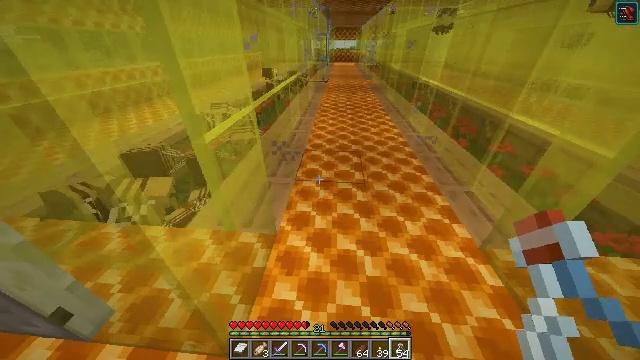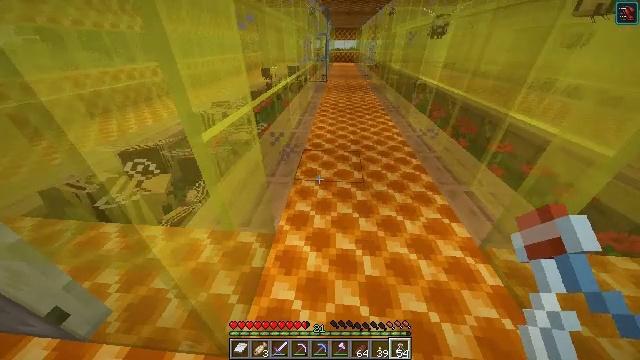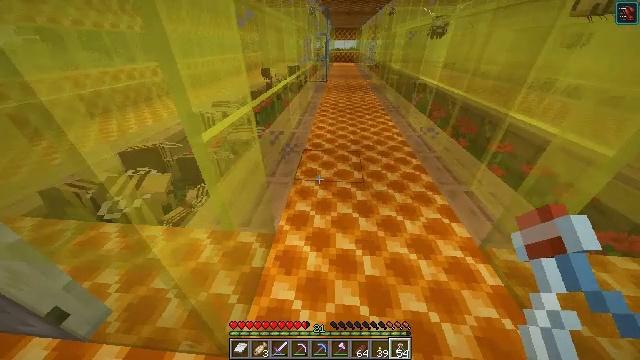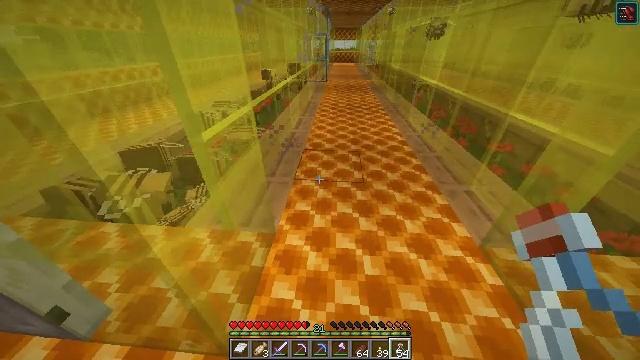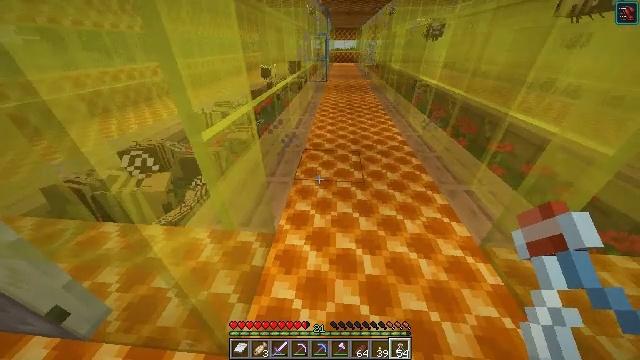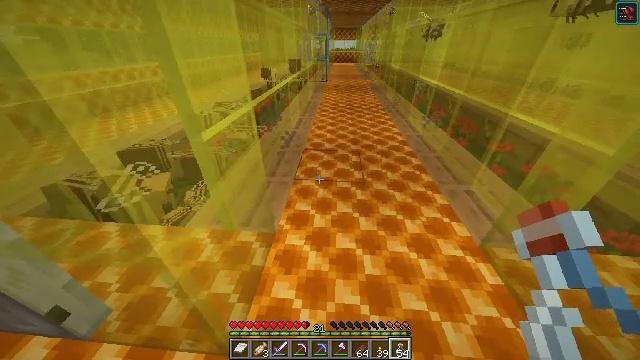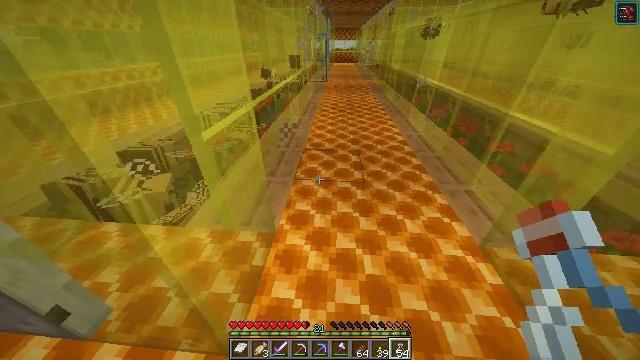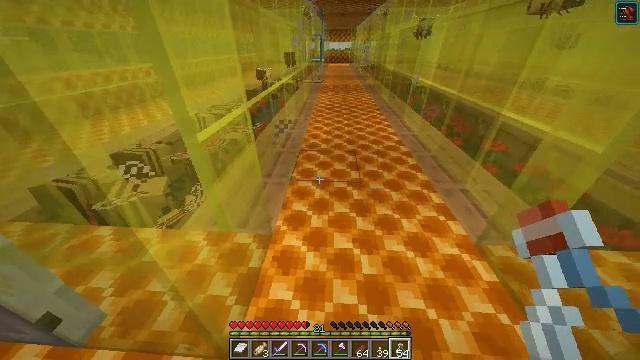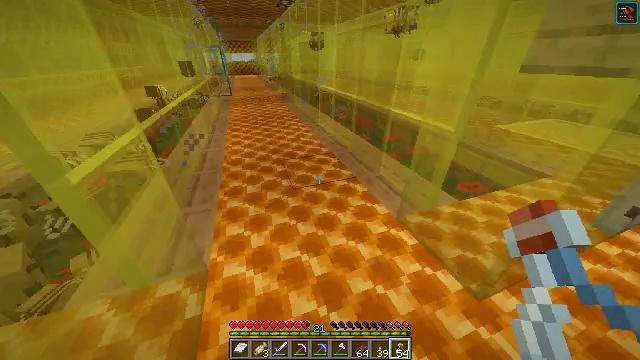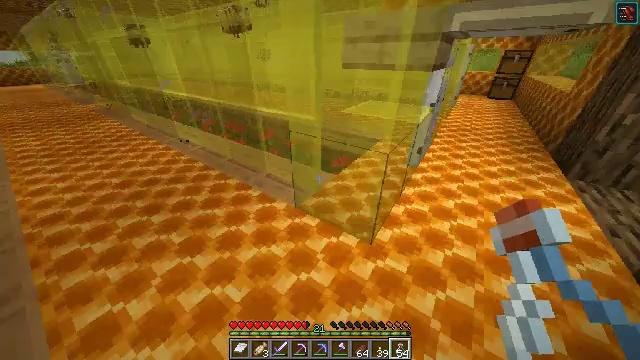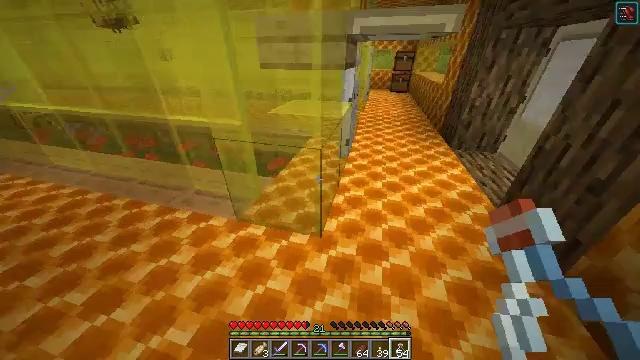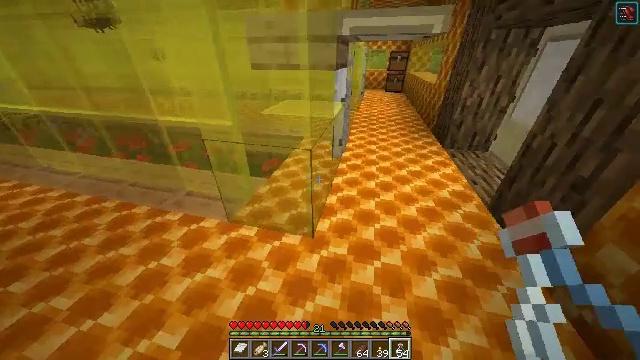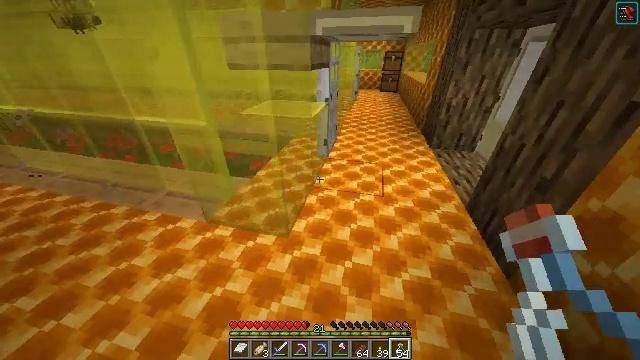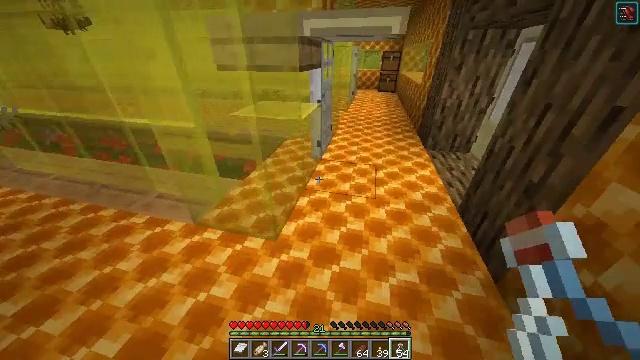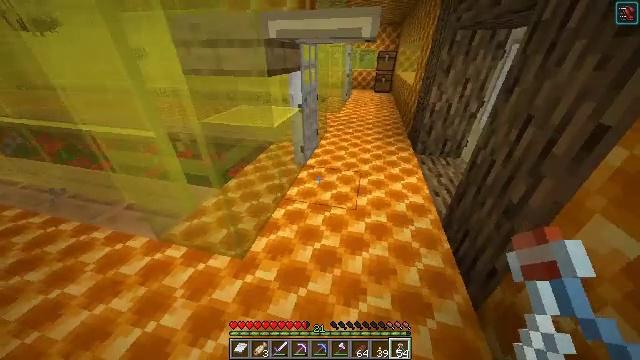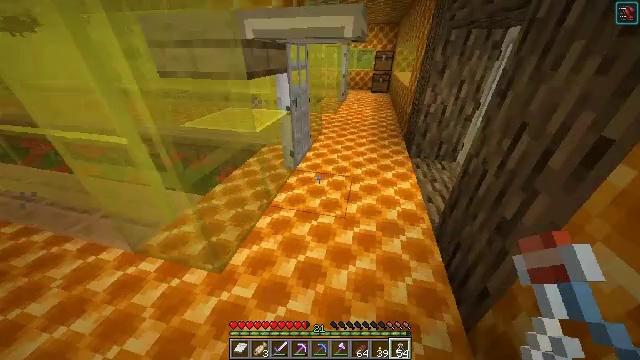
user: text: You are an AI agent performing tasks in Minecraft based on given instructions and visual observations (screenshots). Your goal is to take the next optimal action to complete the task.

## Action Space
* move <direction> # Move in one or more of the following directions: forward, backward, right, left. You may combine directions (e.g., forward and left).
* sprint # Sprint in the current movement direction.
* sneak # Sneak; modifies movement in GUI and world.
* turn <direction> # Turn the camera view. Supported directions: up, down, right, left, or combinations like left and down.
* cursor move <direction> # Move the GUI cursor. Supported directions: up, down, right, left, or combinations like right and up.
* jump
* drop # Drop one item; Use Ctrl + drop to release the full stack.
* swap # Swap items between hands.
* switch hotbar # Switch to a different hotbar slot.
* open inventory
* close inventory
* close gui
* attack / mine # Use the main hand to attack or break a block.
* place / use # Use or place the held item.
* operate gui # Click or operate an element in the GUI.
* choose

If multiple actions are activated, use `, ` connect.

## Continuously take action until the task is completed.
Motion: motion action
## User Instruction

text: Craft a honey block.
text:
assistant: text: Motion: no_op
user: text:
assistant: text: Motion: no_op
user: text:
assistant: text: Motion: no_op
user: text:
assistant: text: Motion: no_op
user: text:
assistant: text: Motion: no_op
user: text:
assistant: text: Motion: no_op
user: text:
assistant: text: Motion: turn right
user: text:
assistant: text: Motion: turn right and up
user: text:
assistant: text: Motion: turn right
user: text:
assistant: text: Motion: turn right
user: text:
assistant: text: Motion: move right, turn right
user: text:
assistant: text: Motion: move right
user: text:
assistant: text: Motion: move forward and move right
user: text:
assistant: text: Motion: move forward and move right
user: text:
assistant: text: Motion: move forward and move right
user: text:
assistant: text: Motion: move forward and move right
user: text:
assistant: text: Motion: move forward, turn left
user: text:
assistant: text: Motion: move forward, turn left and down
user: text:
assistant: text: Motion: move forward, turn left
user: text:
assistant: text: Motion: move forward, turn left
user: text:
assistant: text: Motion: move forward, turn left
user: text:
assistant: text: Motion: move forward, turn left
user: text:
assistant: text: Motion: move forward, turn left
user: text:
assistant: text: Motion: move forward and move right, turn left
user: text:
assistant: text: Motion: move forward and move right, turn left
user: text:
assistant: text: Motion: move forward and move right, turn left
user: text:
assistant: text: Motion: move forward and move right, turn left
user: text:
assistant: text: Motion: move forward and move right, turn left and up
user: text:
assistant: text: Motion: move forward and move right, turn left
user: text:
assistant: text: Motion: move right, turn left